Field crop: tomato
Growth stage: 2
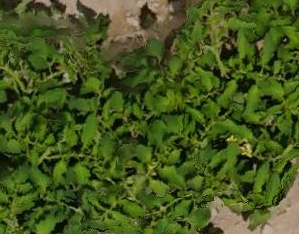
Species: tomato